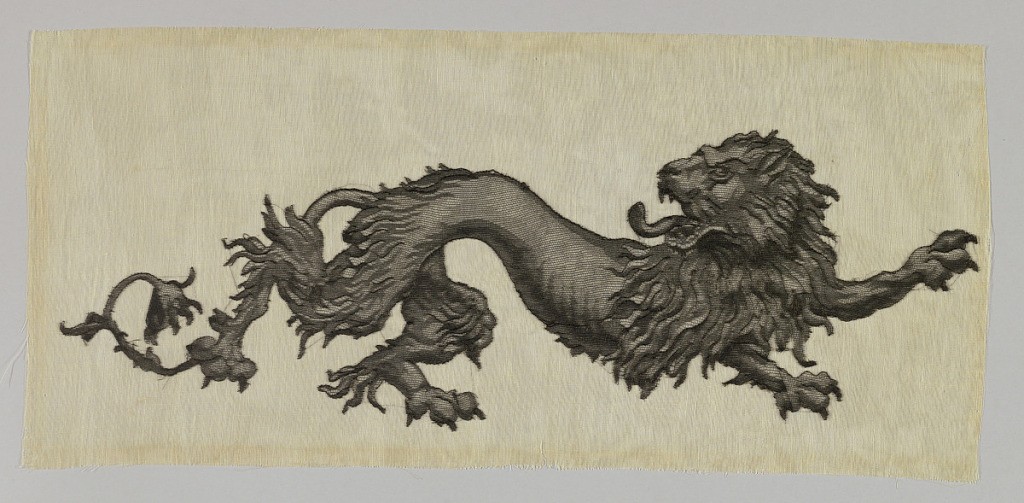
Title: Decoration
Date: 19th century
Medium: silk Technique: machine made
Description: Fragment of black lace in the form of a jumping lion. Mounted on net.